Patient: sex M, age 78
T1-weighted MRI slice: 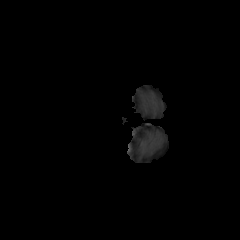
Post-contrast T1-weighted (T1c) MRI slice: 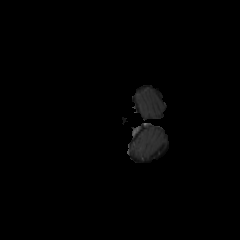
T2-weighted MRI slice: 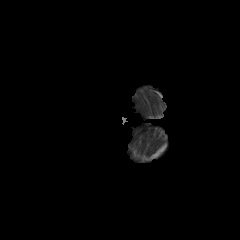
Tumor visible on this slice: no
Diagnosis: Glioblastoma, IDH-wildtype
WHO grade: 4